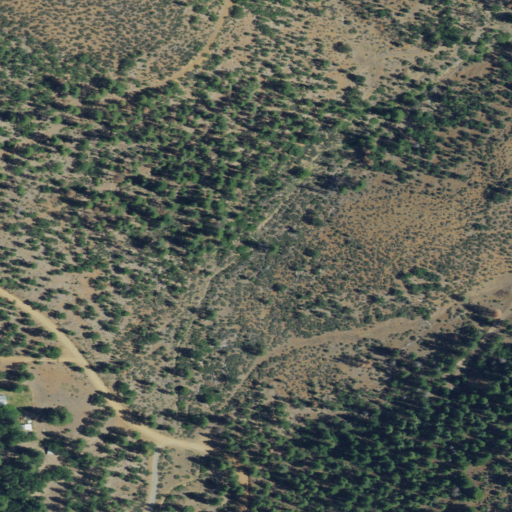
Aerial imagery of valley in California named Moores Gulch containing shrub, open development, and evergreen forest